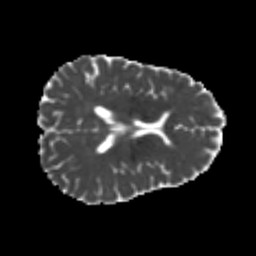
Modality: MD
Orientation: axial
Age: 22
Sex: female
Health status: healthy
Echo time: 0.074 s